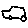
Label: car